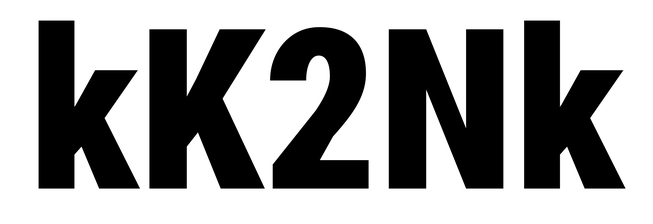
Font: Roboto_Condensed_Black